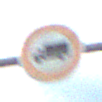
Verkehrszeichen: VerbotFuerKraftfahrzeugeUeberDreiKommaFuenfTonnen
Umgebung: Outdoor, Nature
Tageszeit: MorningAfternoon
Wetter: PartlyCloudy
Licht: Natural
Jahreszeit: NotSpecified
Kontrast: LowContrast